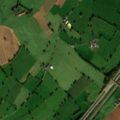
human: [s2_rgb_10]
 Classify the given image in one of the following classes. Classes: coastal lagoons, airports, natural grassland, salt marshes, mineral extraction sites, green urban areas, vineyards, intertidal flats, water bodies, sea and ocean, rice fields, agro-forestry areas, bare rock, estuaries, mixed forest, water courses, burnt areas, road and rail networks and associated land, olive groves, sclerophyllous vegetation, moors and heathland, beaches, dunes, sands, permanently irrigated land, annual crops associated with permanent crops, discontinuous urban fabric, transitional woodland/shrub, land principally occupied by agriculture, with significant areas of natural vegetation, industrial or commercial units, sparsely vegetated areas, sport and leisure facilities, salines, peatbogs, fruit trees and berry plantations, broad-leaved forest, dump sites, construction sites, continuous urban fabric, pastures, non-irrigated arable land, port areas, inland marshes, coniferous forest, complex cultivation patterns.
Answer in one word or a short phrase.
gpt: discontinuous urban fabric, pastures